Question: When I make a jsfiddle to practice what I would like to do on the website it works fine. <URL>
HTML
'''
<div class="link-image-container">
<a href="https://twitter.com"><img class="employee-contact-images" src="http://www.texasca.com/graphics/icons/twitter-link.png" /></a>
<a href="https://www.linkedin.com/in/zacharygcook" target="_blank" ><img class="employee-contact-images" src="http://www.texasca.com/graphics/icons/linkedin-link.png" /></a>
<form class="form-containing-email" action="contact-team-member.php" method="POST">
<INPUT TYPE="hidden" NAME="teamMemberName" VALUE="Zach">
<INPUT TYPE="hidden" NAME="teamMemberTitle" VALUE="CTO" >
<input type="image" class="special-email-image" src="http://www.texasca.com/graphics/icons/email-link.png" >
</form>
</div>
'''
CSS
'''
.form-containing-email {
display: inline;
}
'''
However, in practice on the website, one of the images (the one in the form) behaves strangely.

As you can see, the last image is kind of "popped up". I'm not sure what is going wrong.
The HTML & CSS on the website is slightly more complicated, feel free to check it out for yourself.
HTML of site: <URL>
CSS of site: <URL>
Please help me out if you can! Thank you.
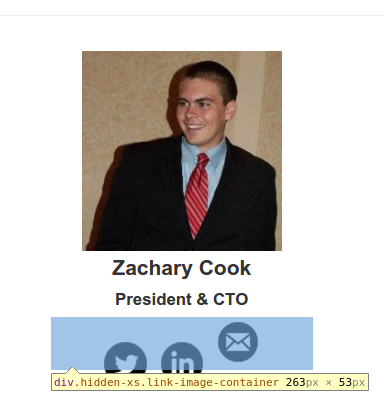
Answer: You need to give the form ('<form class="form-containing-email" action="contact-team-member.php" method="POST">') in that section 'vertical-align:top'.